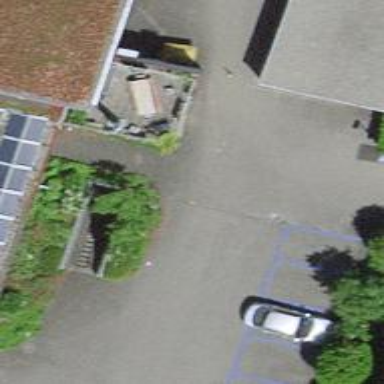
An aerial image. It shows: Asphalt footway.